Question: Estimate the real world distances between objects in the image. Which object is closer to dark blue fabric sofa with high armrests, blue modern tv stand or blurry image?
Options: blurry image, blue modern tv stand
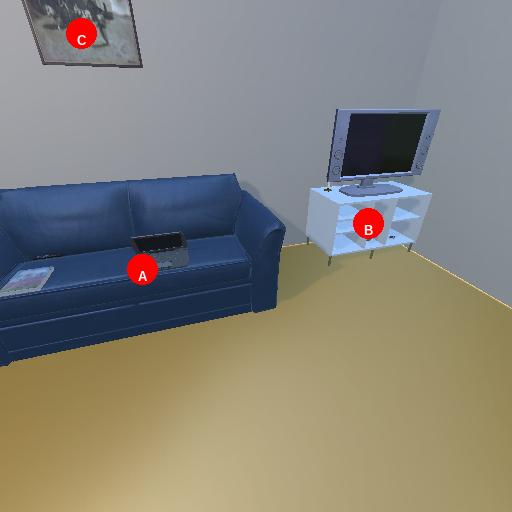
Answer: blurry image